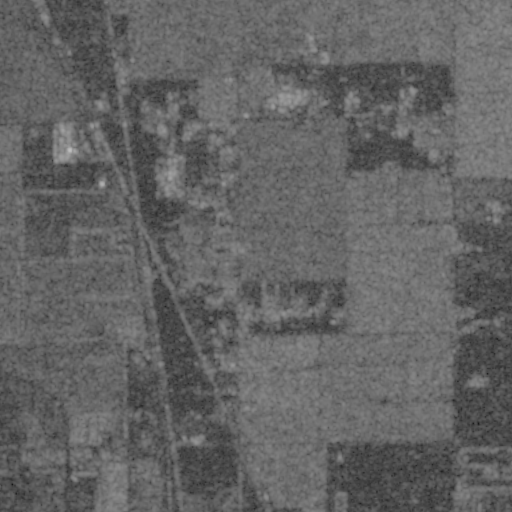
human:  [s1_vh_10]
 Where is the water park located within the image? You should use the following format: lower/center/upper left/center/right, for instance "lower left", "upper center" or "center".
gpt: The water park is located in the lower right of the image.
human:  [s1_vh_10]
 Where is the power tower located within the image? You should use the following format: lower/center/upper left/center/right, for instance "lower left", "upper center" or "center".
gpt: There is no power tower in the image.

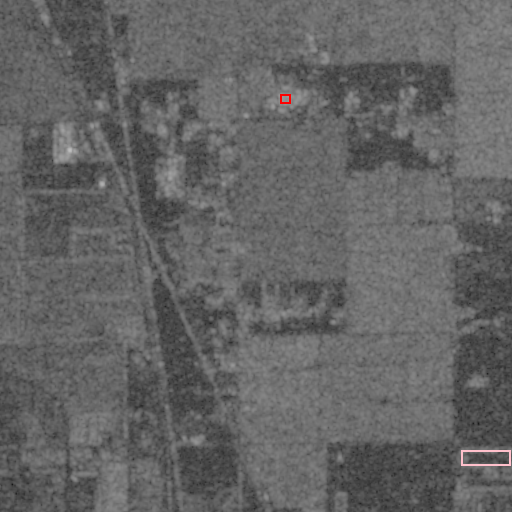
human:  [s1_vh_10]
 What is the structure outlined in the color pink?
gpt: The structure outlined in pink is a water park.
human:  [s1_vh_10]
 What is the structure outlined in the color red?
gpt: The structure outlined in red is a building.
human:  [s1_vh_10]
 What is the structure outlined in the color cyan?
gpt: There is no cyan outline.